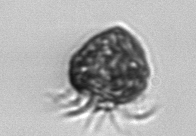
Label: Ciliophora